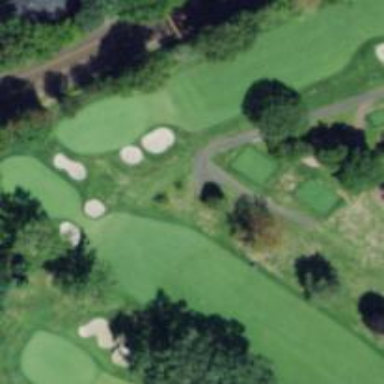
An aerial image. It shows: Path for both roads and golfers.